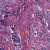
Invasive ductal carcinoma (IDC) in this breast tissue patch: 1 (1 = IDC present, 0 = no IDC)